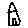
Label: house